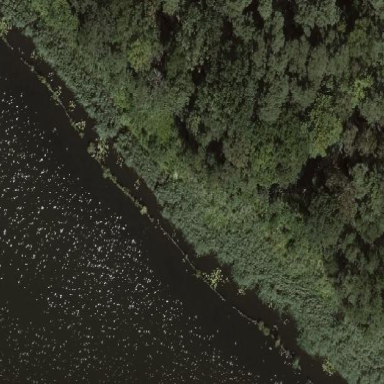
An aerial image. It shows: Wetland area dominated by reedbeds.